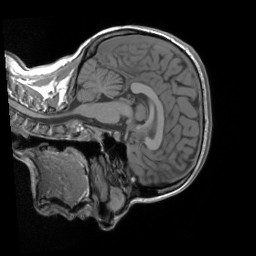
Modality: T1w
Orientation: sagittal
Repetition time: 2 s
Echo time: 0.00252 s